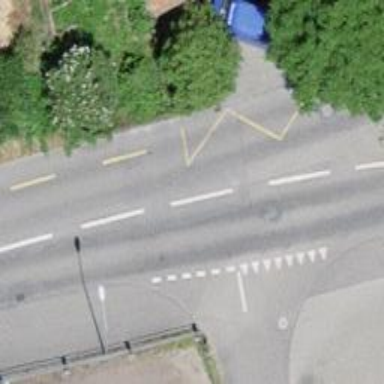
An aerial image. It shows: Public transport stop position.